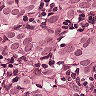
Metastatic tissue present: yes